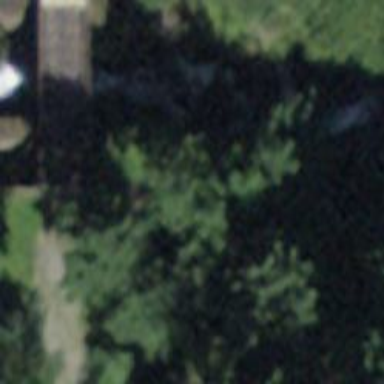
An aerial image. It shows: Retaining wall.